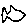
Label: fish